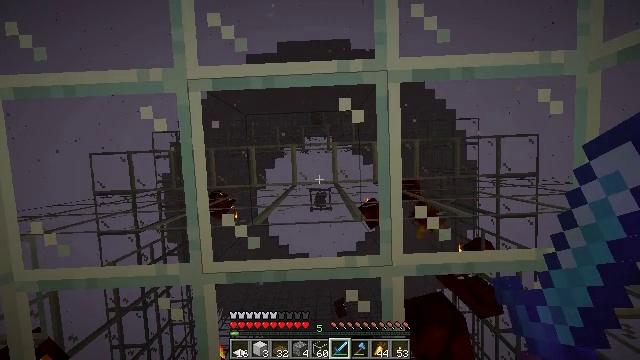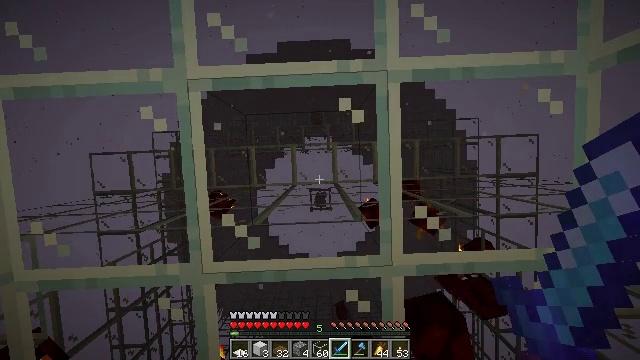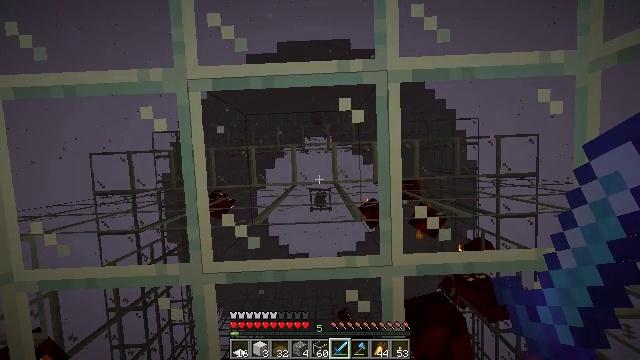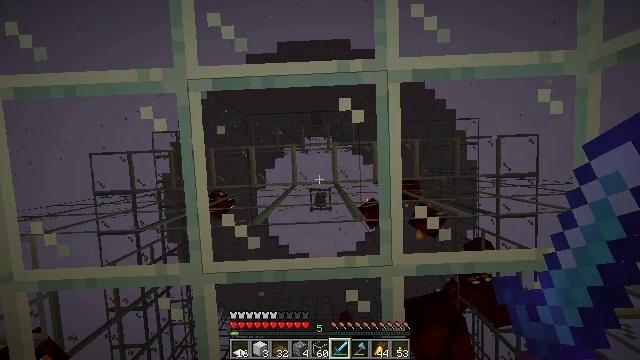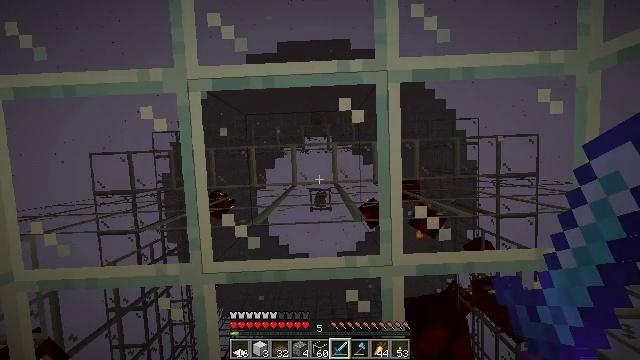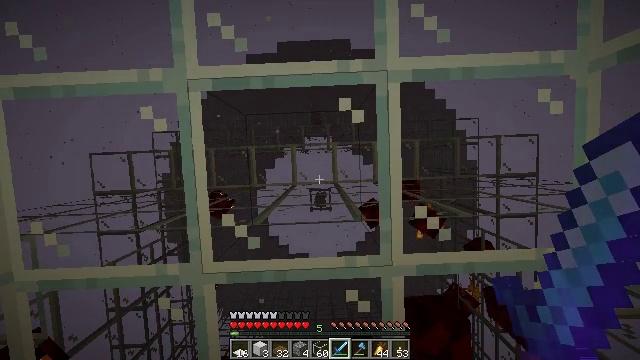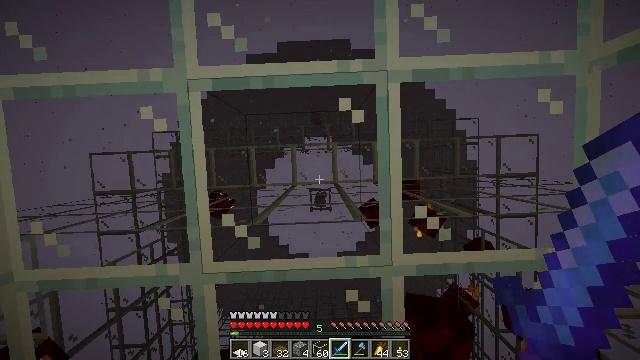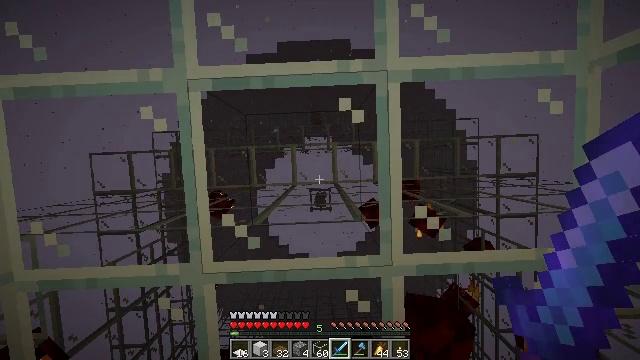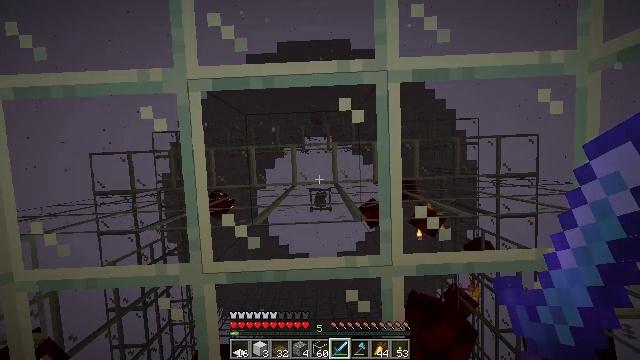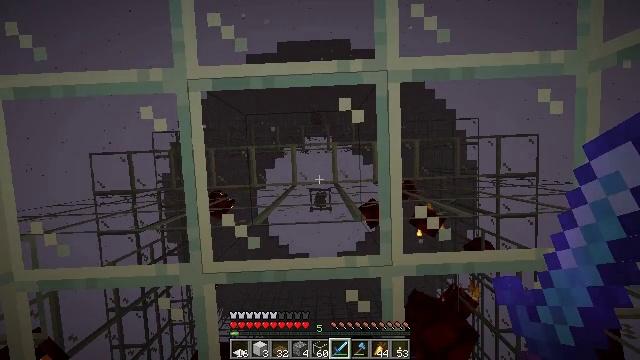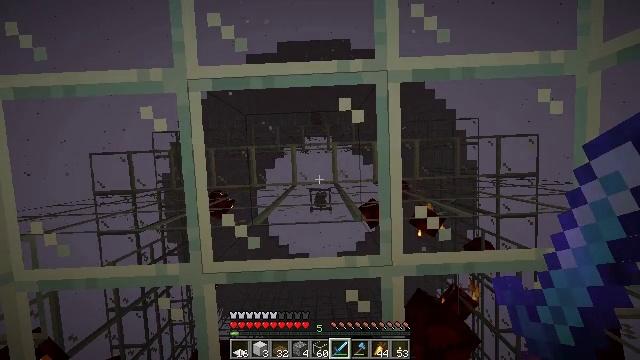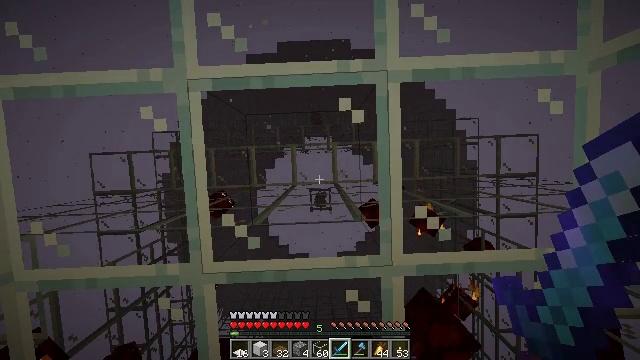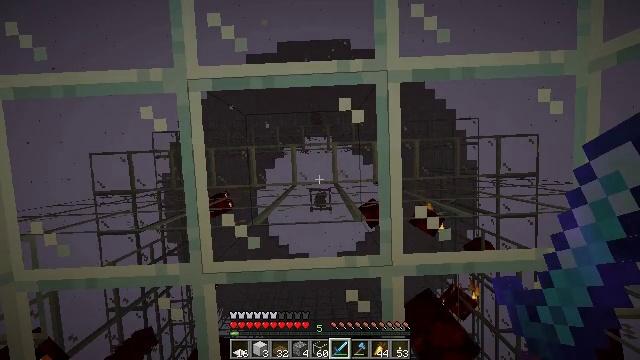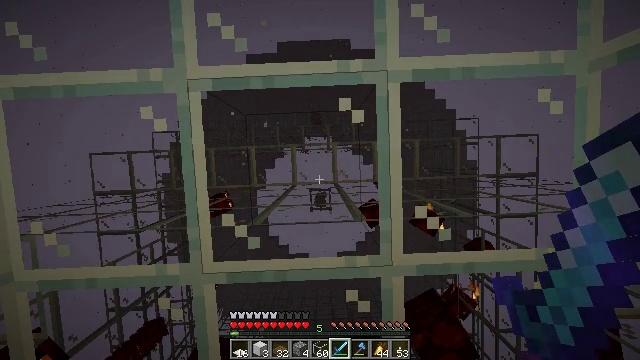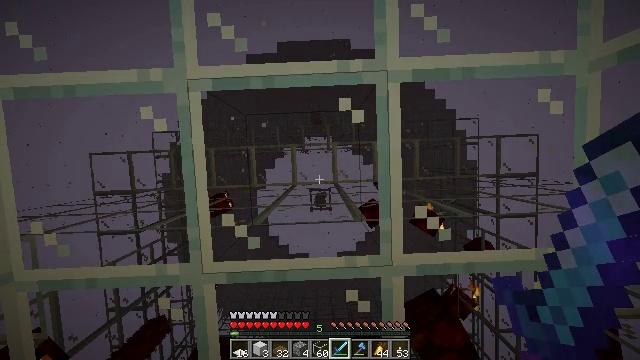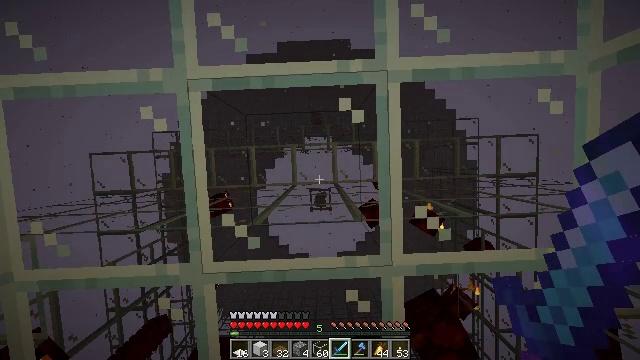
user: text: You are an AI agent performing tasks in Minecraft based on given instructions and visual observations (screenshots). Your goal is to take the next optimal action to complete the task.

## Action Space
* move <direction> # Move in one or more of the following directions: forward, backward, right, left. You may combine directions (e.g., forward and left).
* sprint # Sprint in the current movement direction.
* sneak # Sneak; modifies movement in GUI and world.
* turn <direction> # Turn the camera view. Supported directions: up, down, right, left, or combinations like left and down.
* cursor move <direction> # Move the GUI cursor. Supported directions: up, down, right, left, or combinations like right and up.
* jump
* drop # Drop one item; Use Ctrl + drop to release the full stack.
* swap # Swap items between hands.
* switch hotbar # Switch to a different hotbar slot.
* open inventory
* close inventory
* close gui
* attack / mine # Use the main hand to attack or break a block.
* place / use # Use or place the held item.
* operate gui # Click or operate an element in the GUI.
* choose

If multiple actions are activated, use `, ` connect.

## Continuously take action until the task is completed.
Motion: motion action
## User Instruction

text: Defeat a magma cube.
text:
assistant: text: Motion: no_op
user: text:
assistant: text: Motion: no_op
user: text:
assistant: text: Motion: no_op
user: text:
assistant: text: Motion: no_op
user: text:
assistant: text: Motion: no_op
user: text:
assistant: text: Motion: no_op
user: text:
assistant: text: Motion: no_op
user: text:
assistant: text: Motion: no_op
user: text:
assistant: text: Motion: no_op
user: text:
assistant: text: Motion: no_op
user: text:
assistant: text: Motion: no_op
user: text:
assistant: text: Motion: no_op
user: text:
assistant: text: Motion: no_op
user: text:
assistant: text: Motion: no_op
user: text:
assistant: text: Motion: no_op
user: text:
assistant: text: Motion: no_op
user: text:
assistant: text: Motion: no_op
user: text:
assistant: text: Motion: no_op
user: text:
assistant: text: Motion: no_op
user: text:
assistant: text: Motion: no_op
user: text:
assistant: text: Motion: no_op
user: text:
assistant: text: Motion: no_op
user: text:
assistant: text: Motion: no_op
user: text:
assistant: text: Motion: no_op
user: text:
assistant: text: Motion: no_op
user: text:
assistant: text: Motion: no_op
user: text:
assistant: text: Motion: no_op
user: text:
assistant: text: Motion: no_op
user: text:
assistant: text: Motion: no_op
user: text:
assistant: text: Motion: no_op